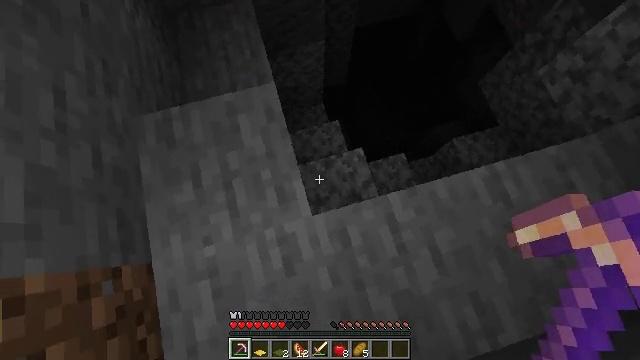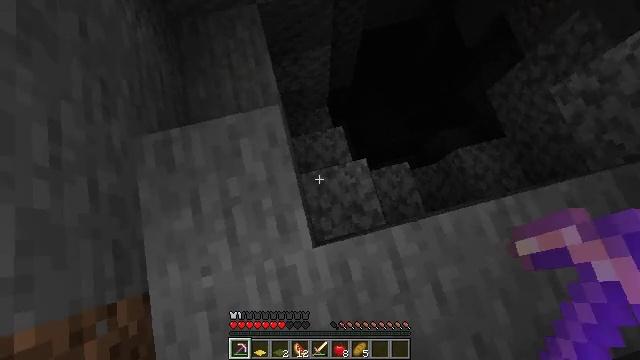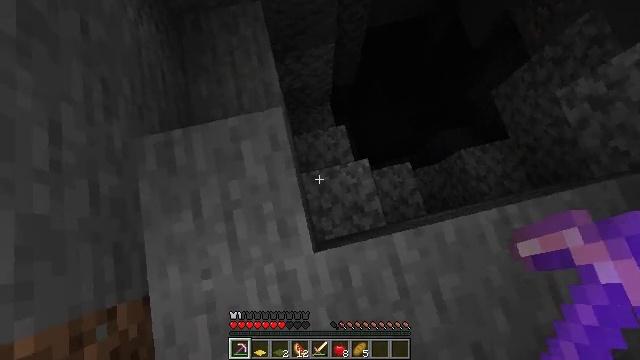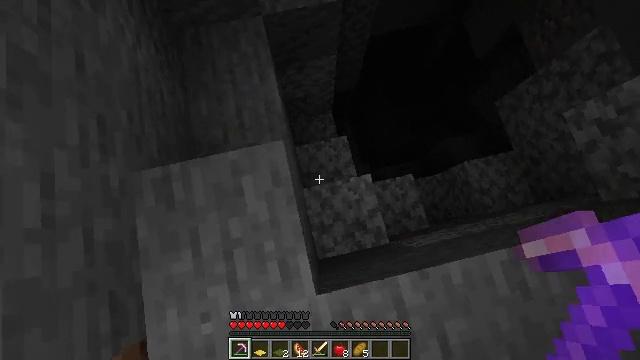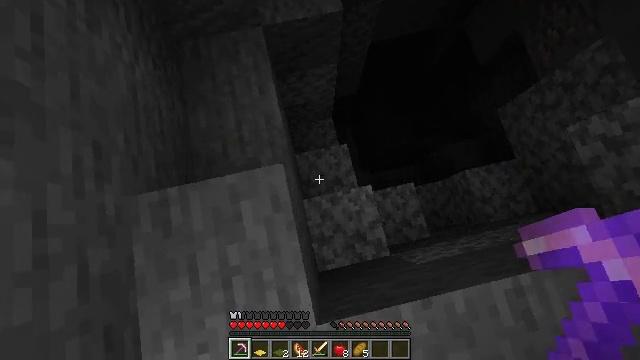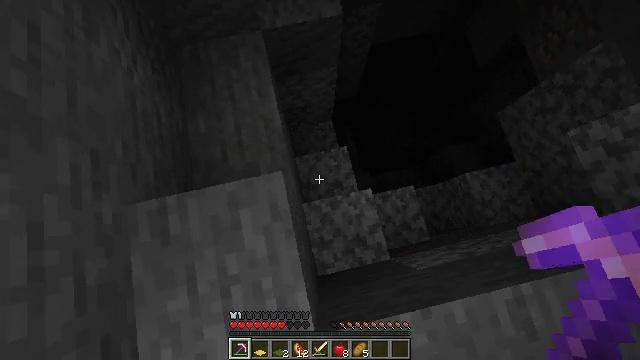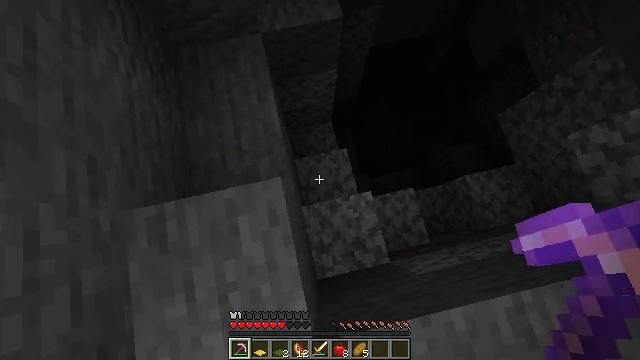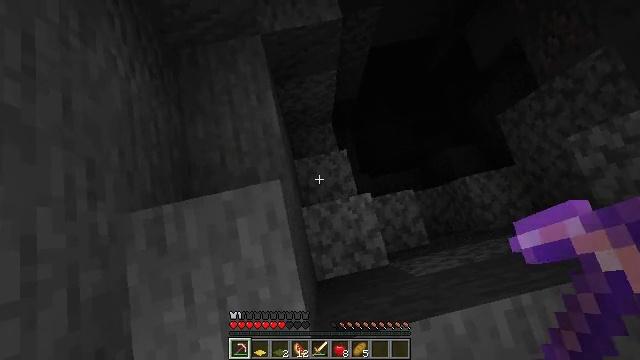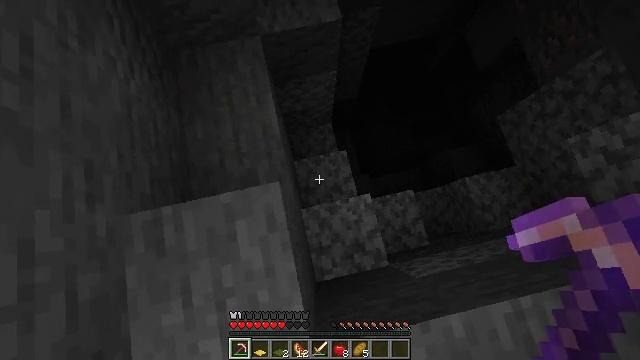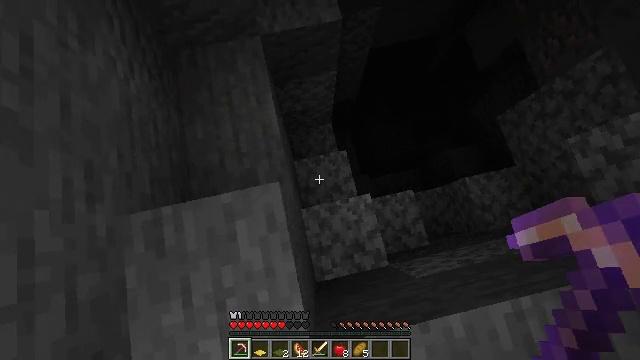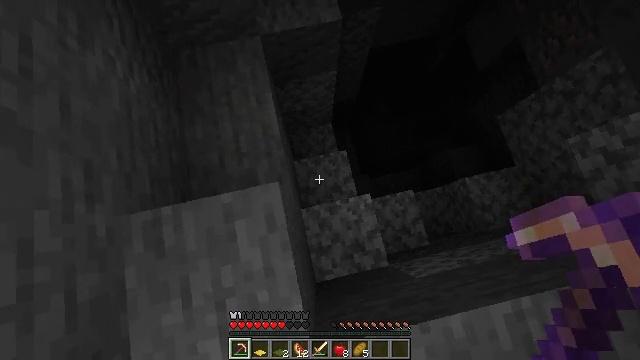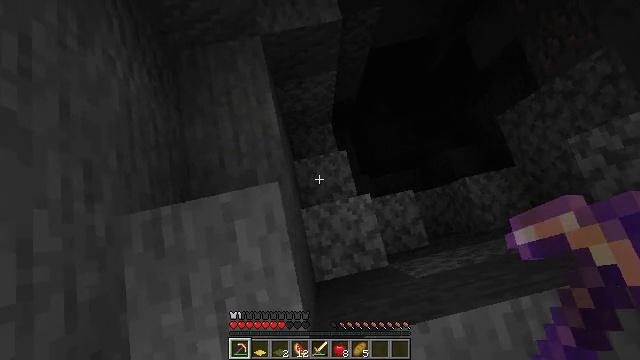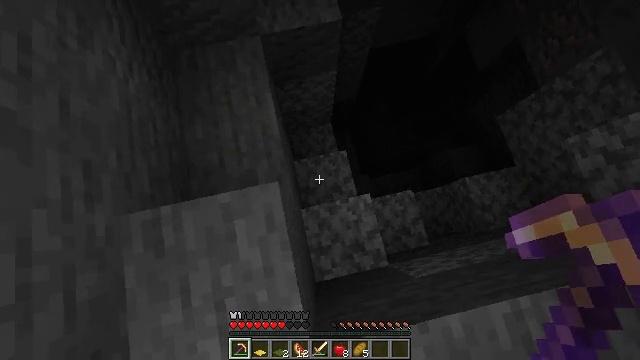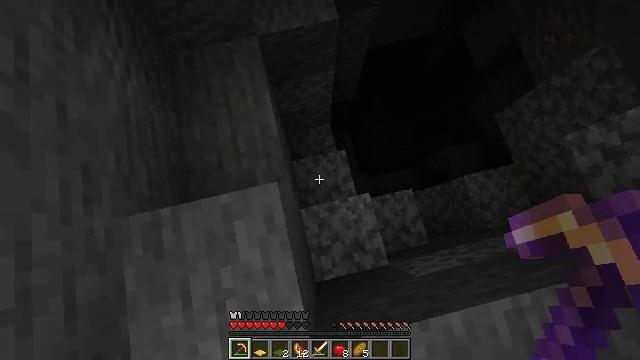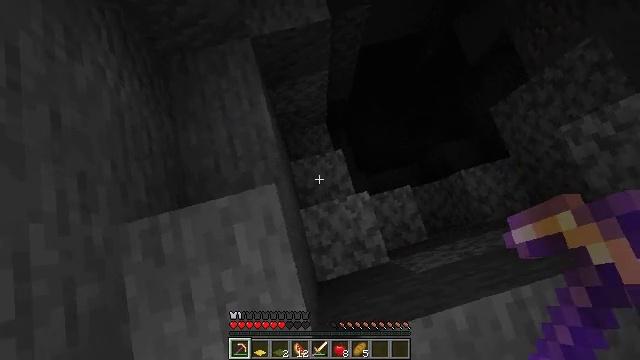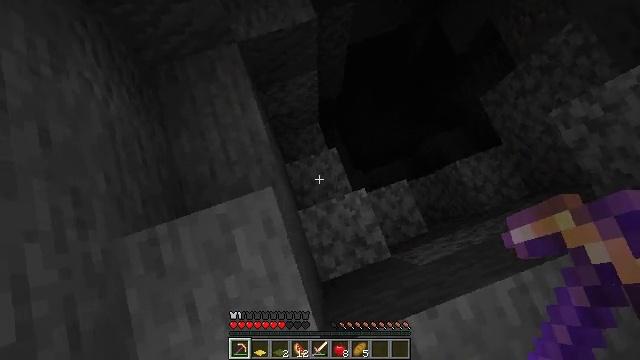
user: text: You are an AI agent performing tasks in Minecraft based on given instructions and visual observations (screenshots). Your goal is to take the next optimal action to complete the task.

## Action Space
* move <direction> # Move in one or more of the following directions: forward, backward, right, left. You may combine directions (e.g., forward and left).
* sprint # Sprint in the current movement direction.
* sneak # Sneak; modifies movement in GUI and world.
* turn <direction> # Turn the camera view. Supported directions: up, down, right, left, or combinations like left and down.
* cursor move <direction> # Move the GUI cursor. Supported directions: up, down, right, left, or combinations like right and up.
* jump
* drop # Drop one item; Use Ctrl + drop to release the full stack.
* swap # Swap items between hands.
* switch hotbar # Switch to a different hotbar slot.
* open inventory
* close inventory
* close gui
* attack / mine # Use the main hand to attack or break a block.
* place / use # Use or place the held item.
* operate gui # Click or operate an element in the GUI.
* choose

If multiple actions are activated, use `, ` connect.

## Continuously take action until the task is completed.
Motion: motion action
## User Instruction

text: Digging the diorite for building material.
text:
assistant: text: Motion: move forward, turn left and down
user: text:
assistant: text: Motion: move forward, turn left
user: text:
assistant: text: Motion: move forward
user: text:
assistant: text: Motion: no_op
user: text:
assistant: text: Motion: no_op
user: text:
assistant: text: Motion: no_op
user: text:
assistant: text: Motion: no_op
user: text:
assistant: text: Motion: no_op
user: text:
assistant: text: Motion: no_op
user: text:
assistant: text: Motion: no_op
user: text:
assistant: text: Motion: no_op
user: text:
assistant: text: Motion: no_op
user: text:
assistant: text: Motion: no_op
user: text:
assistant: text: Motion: turn right
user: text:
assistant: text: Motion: turn right
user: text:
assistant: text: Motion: turn right
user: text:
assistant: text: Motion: no_op
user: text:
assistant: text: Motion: turn left
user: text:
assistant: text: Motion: turn left and down
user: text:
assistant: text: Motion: turn left
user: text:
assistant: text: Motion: turn left and up
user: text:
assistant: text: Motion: turn left and up
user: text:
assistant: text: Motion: turn left and up
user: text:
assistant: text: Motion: turn left and up
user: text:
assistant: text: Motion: move forward, turn right and up
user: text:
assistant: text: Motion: move forward, turn right and up
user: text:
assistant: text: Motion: move forward, turn right
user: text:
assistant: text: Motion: move forward, turn right
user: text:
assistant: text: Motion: move forward, turn right
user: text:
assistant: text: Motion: move forward, turn right and down